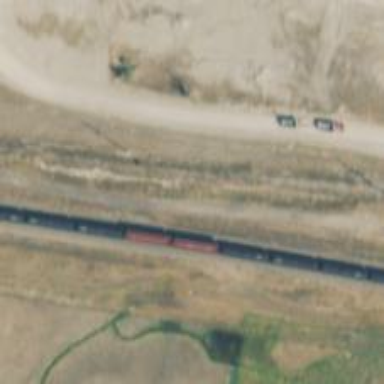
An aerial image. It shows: Railway track.